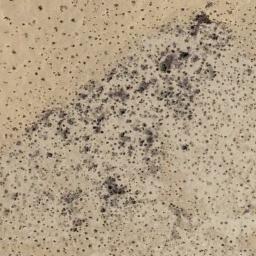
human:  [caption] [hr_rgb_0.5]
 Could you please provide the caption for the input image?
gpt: Chaparral is evenly distributed on the sand .

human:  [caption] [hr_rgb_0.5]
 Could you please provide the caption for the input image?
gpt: There is a wood in this jungle .

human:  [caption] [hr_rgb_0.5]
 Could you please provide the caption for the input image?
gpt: There are many bushes make up the chaparral on the desert .

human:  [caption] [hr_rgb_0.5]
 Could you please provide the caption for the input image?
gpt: A lot of dense small chaparrals grow in the desert .

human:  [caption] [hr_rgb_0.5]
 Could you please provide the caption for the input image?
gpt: The chaparral is scattered and sparse .